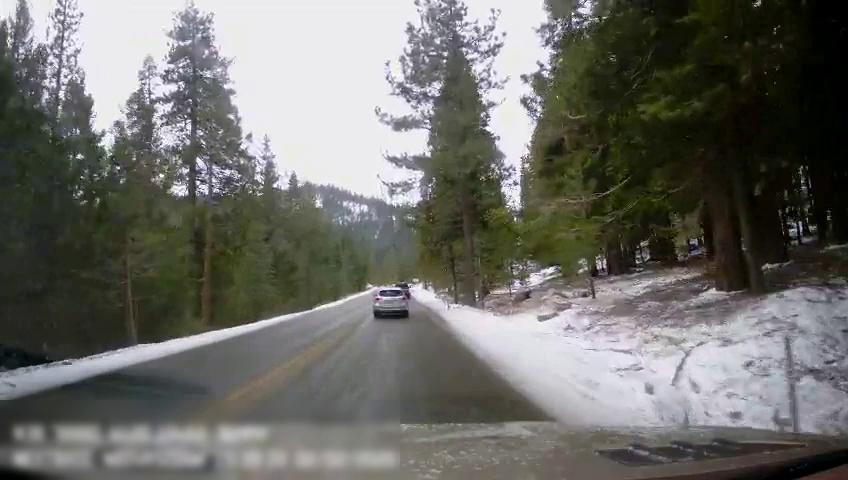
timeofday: Day
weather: Snowy
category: Drivable Space
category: Vehicles | Truck
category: Vehicles | SUV
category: Lanes | Current Lane
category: Lanes | Opposite Lane
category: Lanes | Current Lane